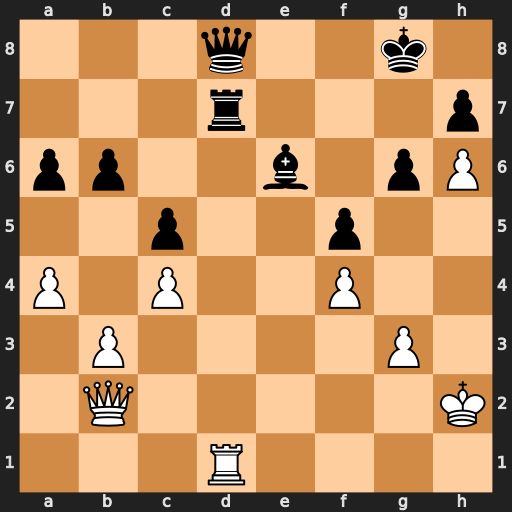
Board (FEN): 3q2k1/3r3p/pp2b1pP/2p2p2/P1P2P2/1P4P1/1Q5K/3R4
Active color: w
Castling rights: -
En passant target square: -
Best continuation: Qg7+ Rxg7 Rxd8+ Kf7 hxg7